Question: '''
Private Sub CancelUtility_Click()
UtilityFilter.Hide
End Sub
Private Sub SelectElectricity_Click()
If SelectElectricity = False Then
End Sub
Private Sub SelectGas_Click()
End Sub
Private Sub SelectSolarElectricity_Click()
End Sub
Private Sub SelectSolarThermal_Click()
End Sub
Private Sub SelectSolidWaste_Click()
End Sub
Private Sub SelectWater_Click()
End Sub
Private Sub UtilityFilterText_Click()
End Sub
'''

What I am trying to do is set up a popup box in-order to work as a filter. If a checkbox is not selected I want it to hide each row based on each utility value.
E = Electricity
G = Gas
SE = Solar Electric
ST = Solar Thermal
SW = Solid Waste
W = Water
Currently I have a popup that is opened when the following macro is initiated.
'''
Sub UtilityPopup()
UtilityFilter.Show
End Sub
'''
The Popup is a custom userform I created called "UtilityFilter"
Thanks for your help!
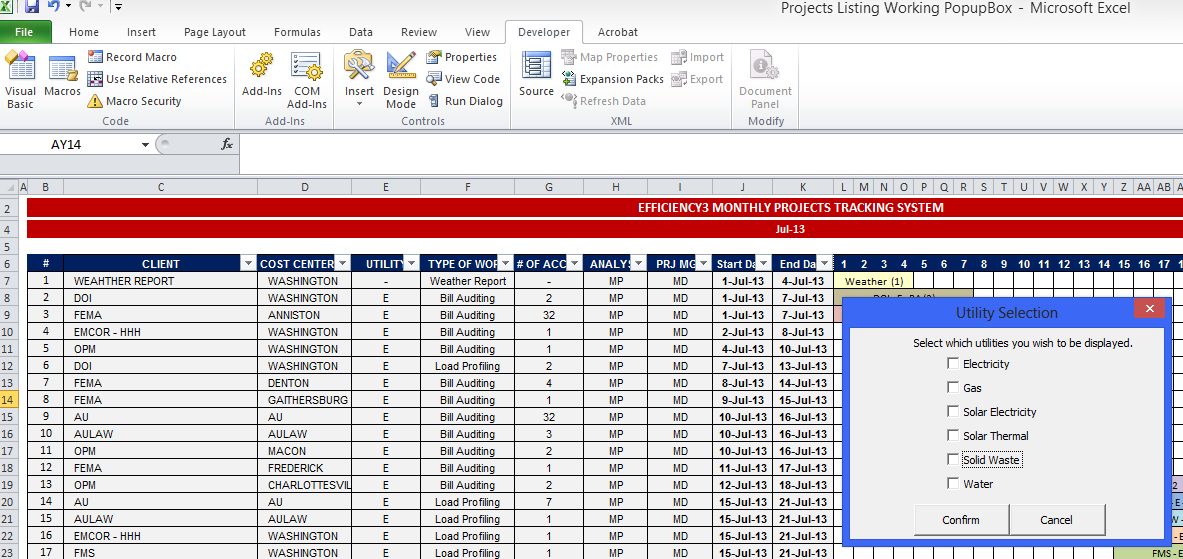
Answer: Make one function that updates the filter, and call it from all the event functions that you already have. Something like:
'''
Private Filters() As String
Private NFilters As Integer
Private Sub UtilityFilterText_Click()
UpdateFilters
End Sub
Private Sub SelectWater_Click()
UpdateFilters
End Sub
Private Sub UpdateFilters()
NFilters = -1
If CheckboxSelectWater.Value Then AddFilter Filters, "W"
If CheckboxElectricity.Value Then AddFilter Filters, "E"
Range("A1:F10").AutoFilter Field:=1, Criteria1:=Filters, Operator:=xlFilterValues
End Sub
Private Sub AddFilter(Filters() As String, NewValue As String)
NFilters = NFilters + 1
ReDim Preserve Filters(NFilters)
Filters(NFilters) = NewValue
End Sub
'''
<URL> you can find the documentation of the 'Range.AutoFilter' method.